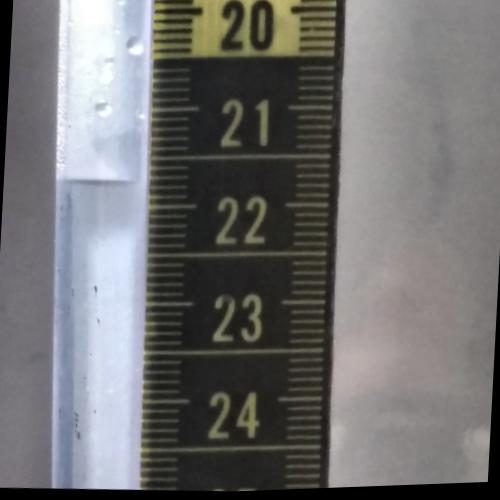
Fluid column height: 21.7 cm